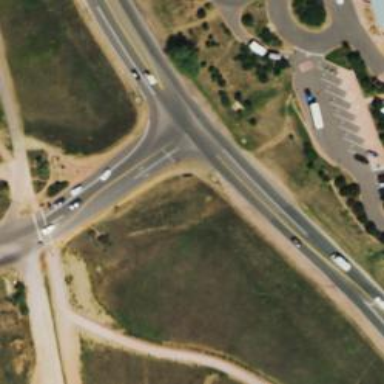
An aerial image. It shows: Crossing on the cycleway.